Question: I searched the forums but I couldn't figure it out if the other similar questions are necessarily related to this one.
What I'm trying to do is match a subtree to a tree of objects.
I know there are pattern matching algorithms based on suffix trees or automata, but I'm not sure whether they apply here.

I am trying to match the subtree given by the red nodes in the picture against the bigger tree, regardless of the overall structure of the tree or whether the red nodes have children or not.
The reason straightforward pattern matching does not work is that no ordering of the nodes (post/preorder, breadth) will be usable.
So I'm thinking of writing a recursive algorithm that starts from the root of the subtree and tries to match nodes and then their children.
I was wondering if there exists any such (efficient algorithm). Apologies if this has already been asked.
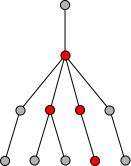
Answer: It appears that what I was looking for was an algorithm to solve the "tree inclusion problem". I have found some useful documents:
<URL>
<URL>
<URL>
I translated one of the algorithms from the last paper into C# (returns the number of pairs in a largest matching between first-level subtrees of a and b).
'''
public static int Match(Node a, Node b, NodeSimilarityComparer comp) {
if (!comp.Equals(a, b))
return 0;
int m = a.SubtreeCount;
int n = b.SubtreeCount;
var matrix = new int[m + 1, n + 1];
for (int i = 0; i <= m; ++i)
matrix[i, 0] = 0;
for (int j = 0; j <= n; ++j)
matrix[0, j] = 0;
for (int i = 1; i <= m; ++i)
for (int j = 1; j <= n; ++j) {
var ai = a.GetSubtree(i - 1);
var bj = b.GetSubtree(j - 1);
var match = Match(ai, bj, comp);
matrix[i, j] = Math.Max(Math.Max(matrix[i, j - 1], matrix[i - 1, j]), matrix[i - 1, j - 1] + match);
}
return matrix[m, n] + 1;
}
'''
Hope this helps others too.